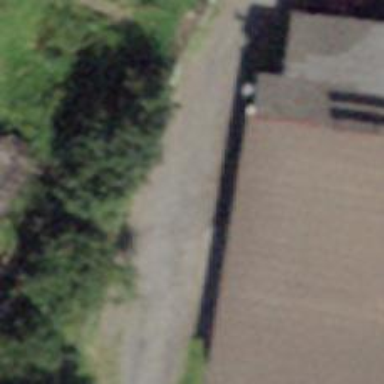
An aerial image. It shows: Driveway leading to service road.